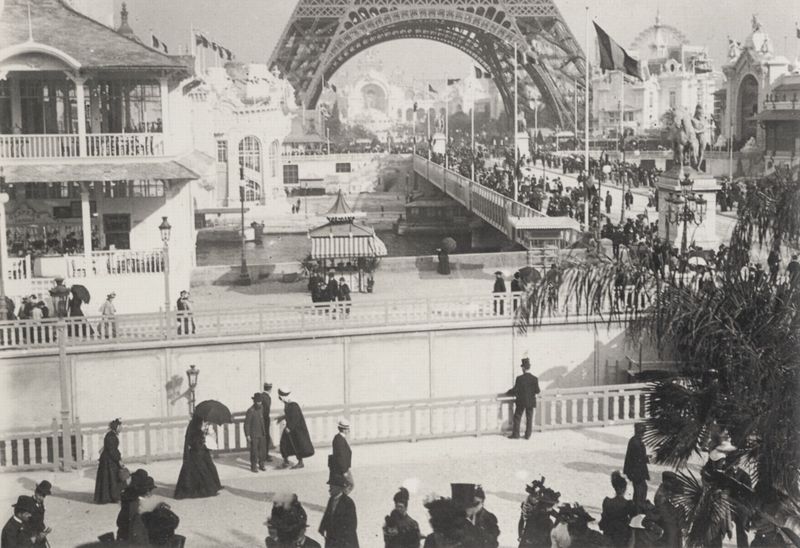
Titel: Pont d'Iéna
Künstler: Francois Emile Zola
Schlagwörter: baum, himmel, wasser, weiß, bäume, fluss, frauen, menschen, stadt, ufer, frankreich, frau, fussgänger, grau, hell, hut, hüte, kleid, lampe, laterne, laternen, licht, paris, schwarz, strasse, gebäude, haus, regenschirm, schirm, sonnenschirm, leute, menge, zylinder, alt, andrang, architektur, sockel, stein, häuser, brücke, brüstung, gewässer, kanal, sonne, mantel, pflanzen, boote, turm, skulptur, statue, balkon, terrasse, schiffe, fahnen, passanten, fahne, flagge, tag, besucher, eiffelturm, seine, masten, promenade, streifen, zofe, durchgang, geländer, plastik, foto, fotografie, photographie, eisen, schwarz-weiss, mäntel, verkaufsstand, menschenmenge, flanieren, photo, konstruktion, palmen, ereignis, pavillon, flaggen, stahl, weltausstellung, einweihung, absperrung, nationalfeiertag, schwaz, buden, kirmes, flaneure, riesenrad, champs elysee, eifelturm, grücke, 19. jhdt., 20-er jahre, 19. jhrdt